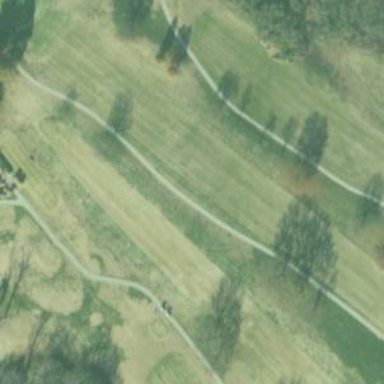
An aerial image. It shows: Golf hole.